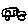
Label: car